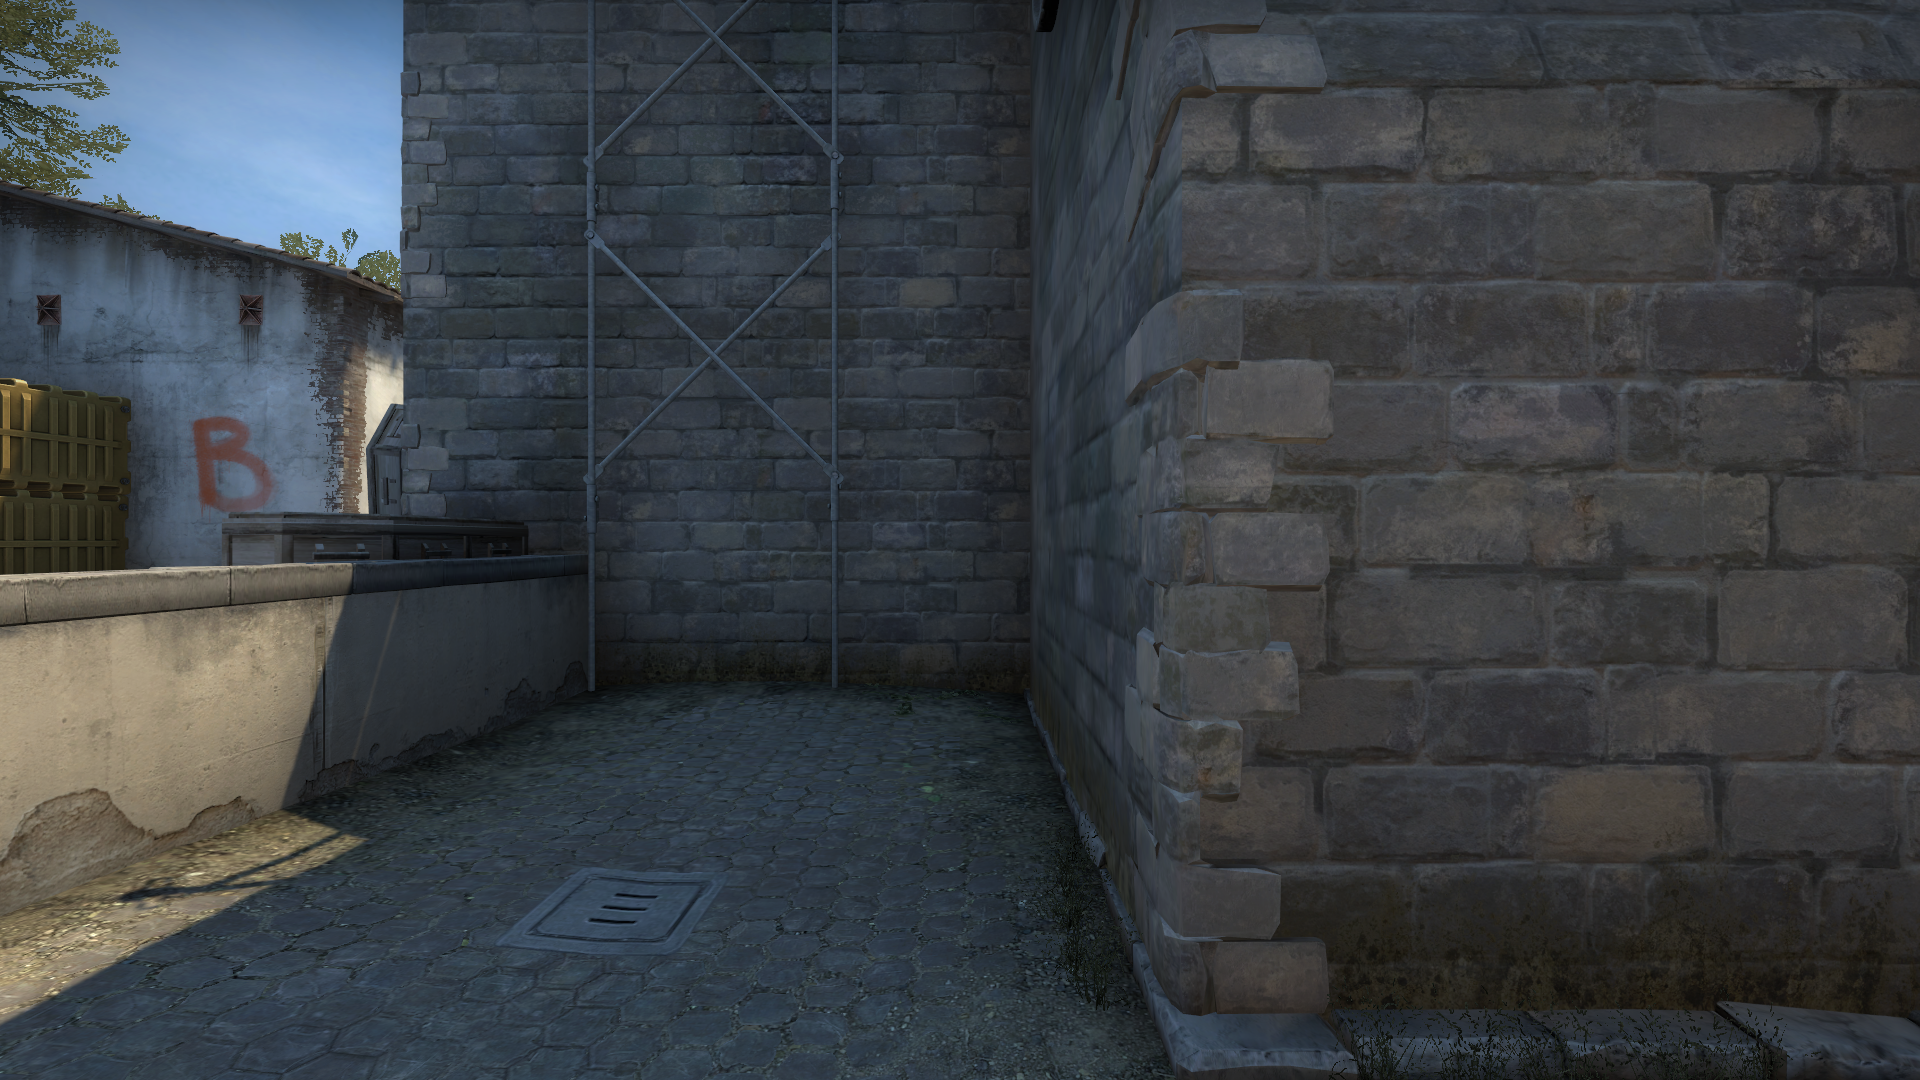
Map: de_inferno